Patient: sex F, age 65
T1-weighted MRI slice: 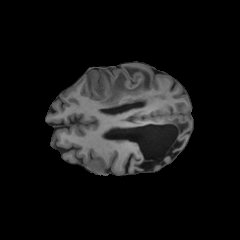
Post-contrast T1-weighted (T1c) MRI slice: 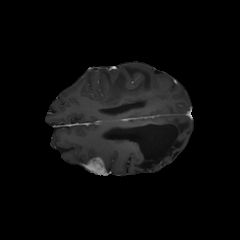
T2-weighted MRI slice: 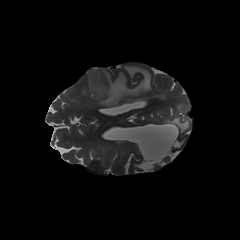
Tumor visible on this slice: yes
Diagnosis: Glioblastoma, IDH-wildtype
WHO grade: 4